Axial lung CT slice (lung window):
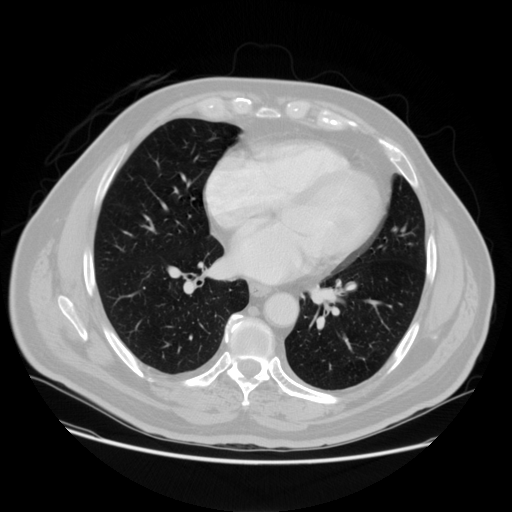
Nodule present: no